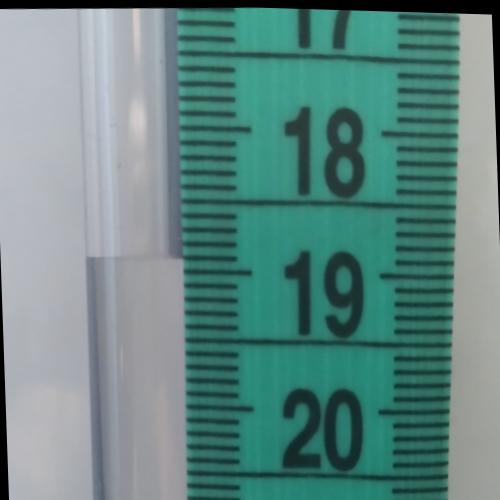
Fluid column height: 18.9 cm